Current action and preconditions to check: trajectory_clear

Your task: For each precondition in the list above, predict whether it will hold at this action.

Consider the current scene as observed from the mobile robot's camera, and analyze the predicted future states of all dynamic agents (e.g., people, animals, vehicles, or any moving entities) within the NEXT SECOND.

IMPORTANT: Only answer "very likely" if you are absolutely certain—based on strong, clear evidence—that a dynamic agent will violate the precondition in the predicted future state. Do NOT answer "very likely" for unlikely, ambiguous, or low-probability risks.

Ask yourself for each precondition: Is there a high probability, with clear and convincing evidence, that the predicted future states of any dynamic agent will interfere with the predicted future state of the currently executing action within the NEXT SECOND, causing that precondition to fail?

Assess the risk level based on these predictions. Use "likely" or "very likely" if motions create a clear risk of interference.

Use "neutral" or "improbable" if agents are nearby but their predicted paths are clearly diverging or non-conflicting.

Failure Risk Categories: "very improbable", "improbable", "neutral", "likely", "very likely"

Answer Format: Output ONLY the probability_of_failure value from these categories: "very improbable", "improbable", "neutral", "likely", "very likely"

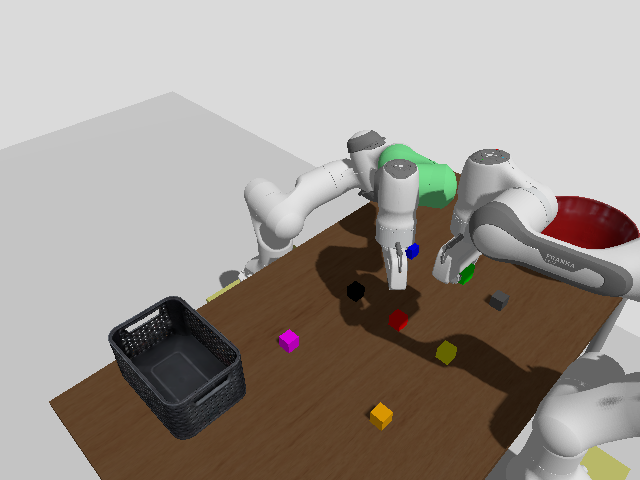

Answer: likely